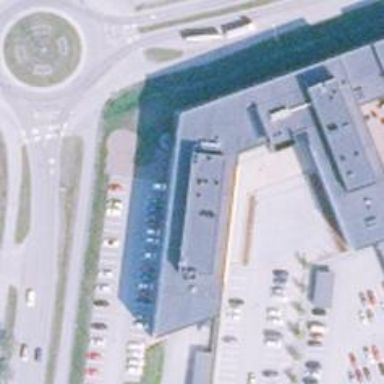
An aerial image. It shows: Government office.